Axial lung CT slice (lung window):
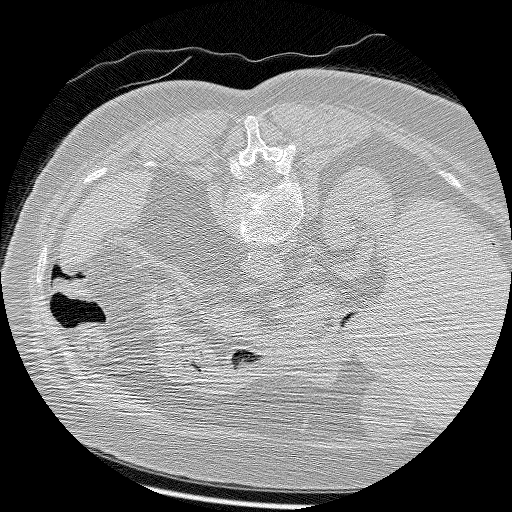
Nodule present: no